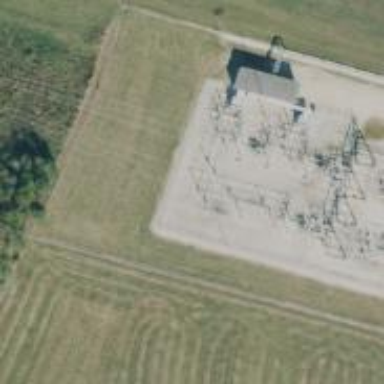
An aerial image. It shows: Switch for power supply.